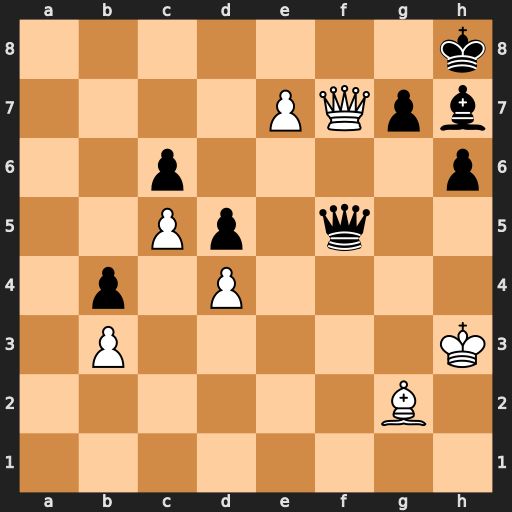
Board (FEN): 7k/4PQpb/2p4p/2Pp1q2/1p1P4/1P5K/6B1/8
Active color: w
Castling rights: -
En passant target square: -
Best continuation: Qxf5 Bxf5+ Kg3